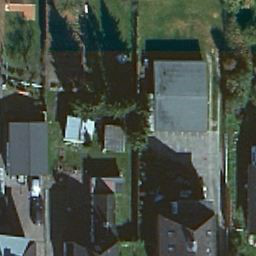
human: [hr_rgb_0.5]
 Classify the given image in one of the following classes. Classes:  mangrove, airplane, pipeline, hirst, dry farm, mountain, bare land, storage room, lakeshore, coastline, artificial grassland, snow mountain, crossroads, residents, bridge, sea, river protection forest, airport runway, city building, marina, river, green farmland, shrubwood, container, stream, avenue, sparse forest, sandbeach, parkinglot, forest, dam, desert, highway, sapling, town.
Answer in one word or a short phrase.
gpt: residents